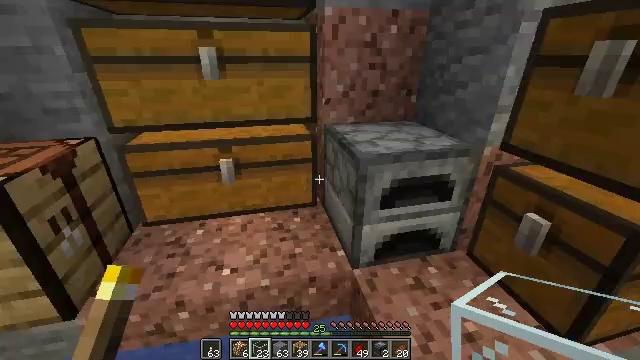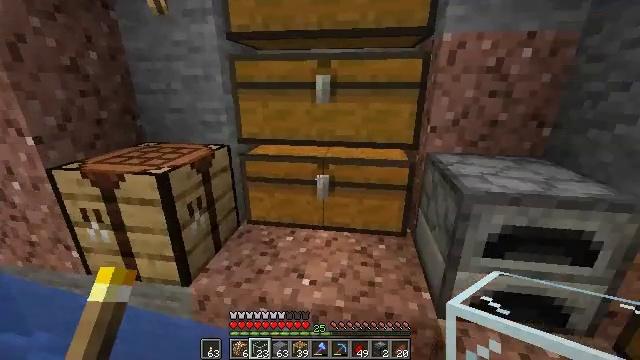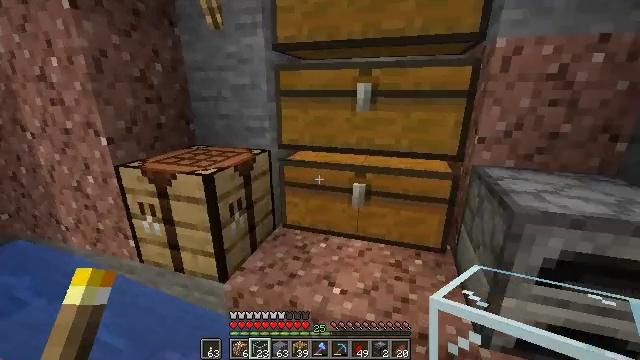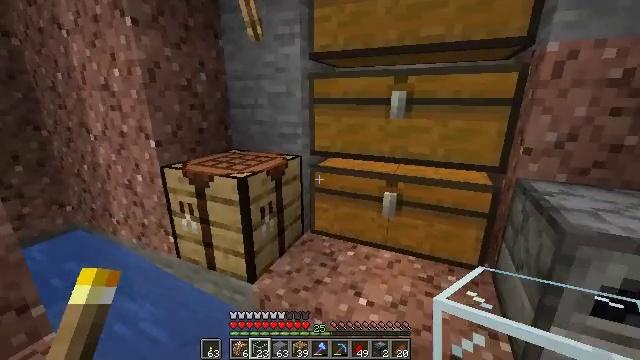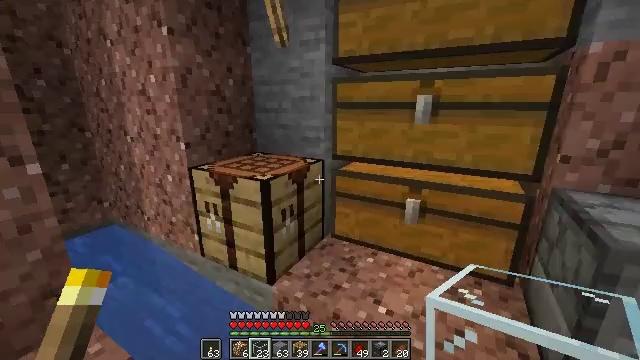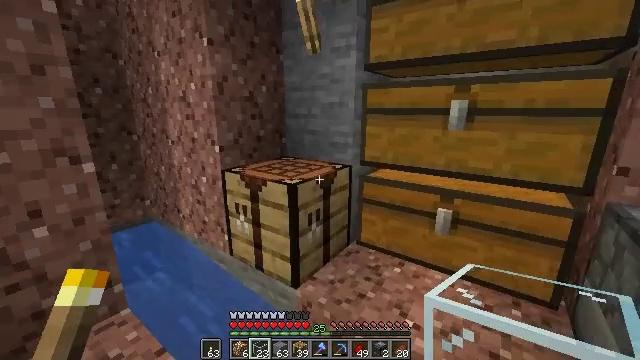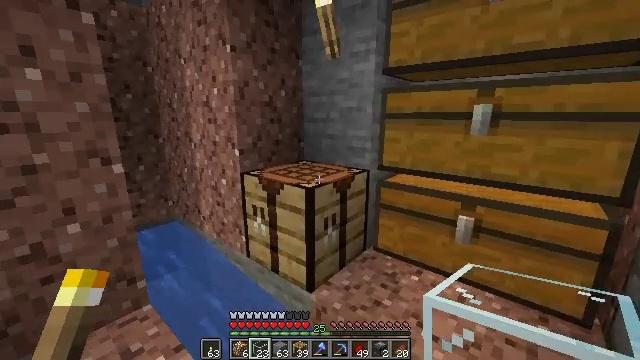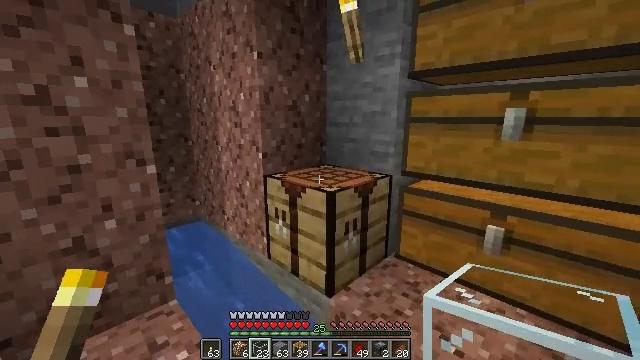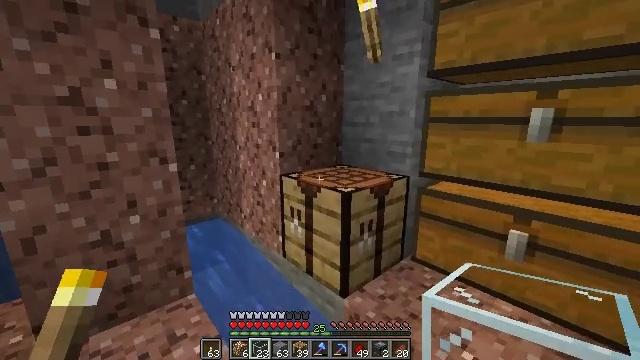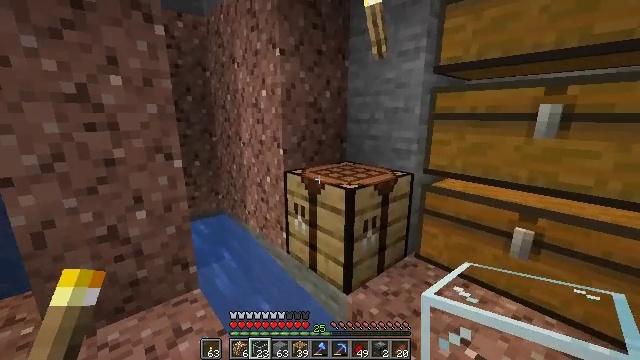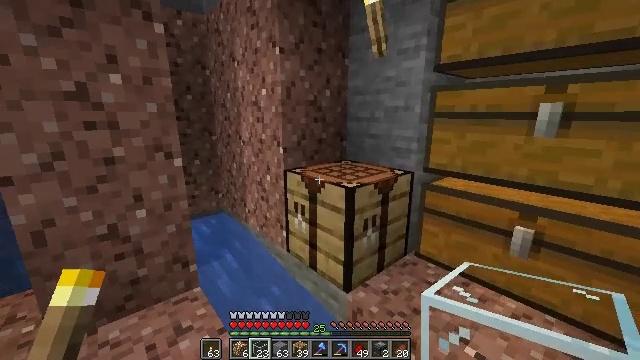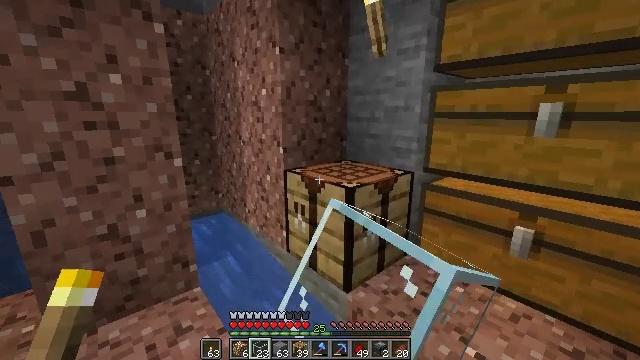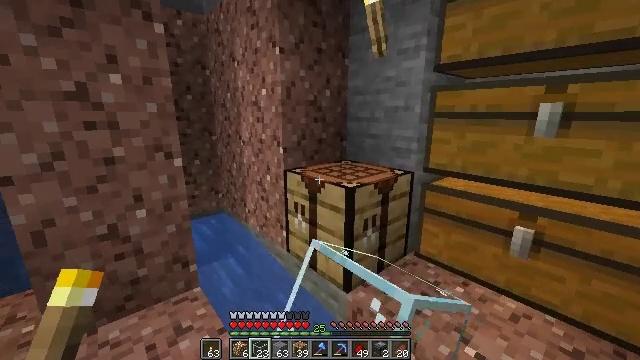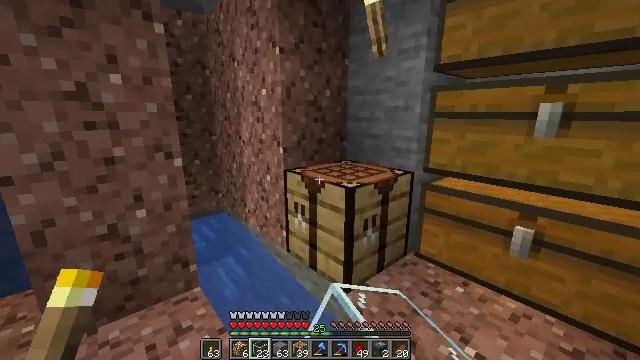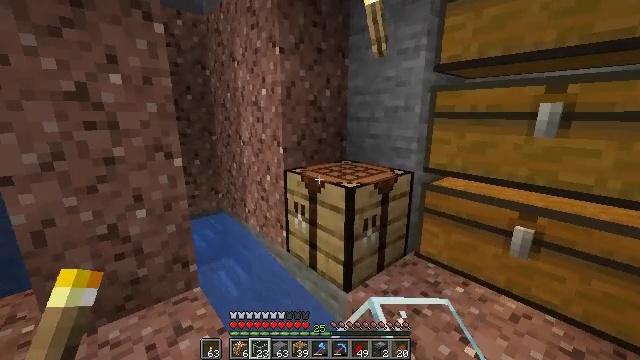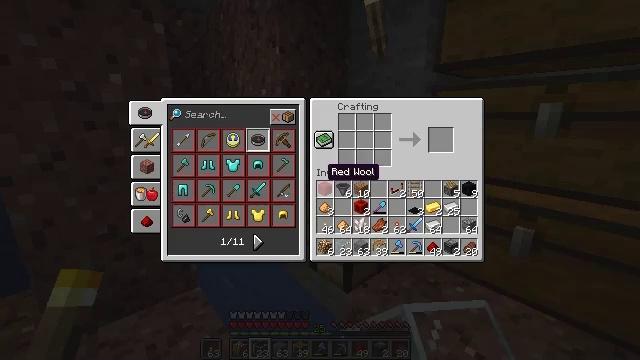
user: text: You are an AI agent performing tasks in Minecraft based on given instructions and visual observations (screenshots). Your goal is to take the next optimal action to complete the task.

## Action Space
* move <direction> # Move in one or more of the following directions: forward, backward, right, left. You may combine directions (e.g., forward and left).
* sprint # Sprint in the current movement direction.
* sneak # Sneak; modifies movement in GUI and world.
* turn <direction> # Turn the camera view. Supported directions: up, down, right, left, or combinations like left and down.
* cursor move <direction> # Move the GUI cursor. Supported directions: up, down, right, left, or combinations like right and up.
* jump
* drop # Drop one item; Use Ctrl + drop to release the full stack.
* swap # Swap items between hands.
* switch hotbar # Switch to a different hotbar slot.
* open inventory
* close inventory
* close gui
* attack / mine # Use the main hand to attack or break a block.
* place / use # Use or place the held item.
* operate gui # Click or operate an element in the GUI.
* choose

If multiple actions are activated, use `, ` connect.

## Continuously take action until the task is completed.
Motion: motion action
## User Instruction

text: Use materials to create a dropper in the crafting table.
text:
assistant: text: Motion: turn left and up
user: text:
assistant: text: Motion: turn left and up
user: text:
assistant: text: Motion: turn left and up
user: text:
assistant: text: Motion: turn left
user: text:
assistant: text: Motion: turn left and up
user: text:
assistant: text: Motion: turn left
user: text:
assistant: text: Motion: turn left
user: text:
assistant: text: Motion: turn left
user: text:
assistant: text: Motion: no_op
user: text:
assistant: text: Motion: use / place
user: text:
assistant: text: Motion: use / place
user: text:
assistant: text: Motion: use / place
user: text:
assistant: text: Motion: use / place
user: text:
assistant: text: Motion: no_op
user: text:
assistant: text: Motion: open gui
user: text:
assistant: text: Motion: no_op
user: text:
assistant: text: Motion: no_op
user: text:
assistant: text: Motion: no_op
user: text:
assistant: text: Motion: cursor move up
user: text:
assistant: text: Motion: cursor move left and up
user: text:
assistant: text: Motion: cursor move left and up
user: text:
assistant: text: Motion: cursor move left and up
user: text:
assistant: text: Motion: cursor move left
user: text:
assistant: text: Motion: cursor move left
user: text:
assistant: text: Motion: no_op
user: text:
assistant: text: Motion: no_op
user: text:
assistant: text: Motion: no_op
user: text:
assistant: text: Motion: no_op
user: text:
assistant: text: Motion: operate gui
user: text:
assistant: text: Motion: operate gui